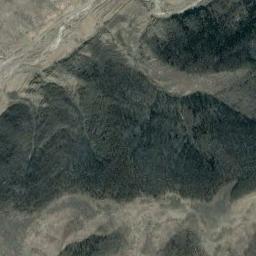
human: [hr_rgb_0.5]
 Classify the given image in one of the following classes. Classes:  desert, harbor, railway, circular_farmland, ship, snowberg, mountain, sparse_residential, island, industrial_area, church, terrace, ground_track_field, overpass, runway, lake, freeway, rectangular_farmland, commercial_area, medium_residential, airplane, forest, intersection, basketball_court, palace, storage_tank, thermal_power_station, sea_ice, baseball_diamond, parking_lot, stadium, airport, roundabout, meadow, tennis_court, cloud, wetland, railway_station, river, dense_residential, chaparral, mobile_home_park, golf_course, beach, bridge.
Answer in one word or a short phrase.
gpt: mountain